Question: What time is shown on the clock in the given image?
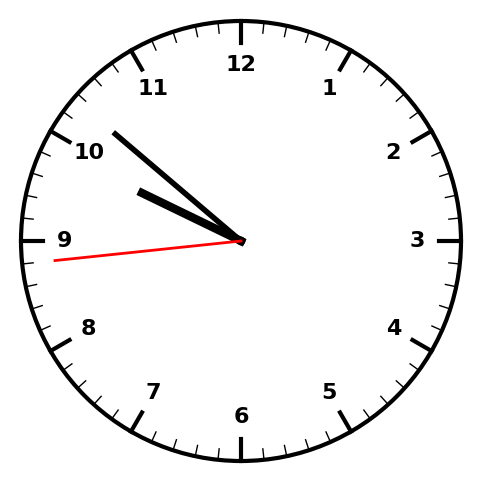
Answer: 09:51:44